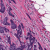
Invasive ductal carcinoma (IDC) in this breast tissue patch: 1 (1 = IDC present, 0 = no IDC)